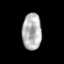
Tissue: prostate
Cell type: T cells
Senescence score: 0.3339
Nuclear area (px): 692
Mean DAPI intensity: 178.871